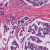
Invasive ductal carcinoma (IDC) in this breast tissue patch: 1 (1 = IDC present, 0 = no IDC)